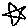
Label: star